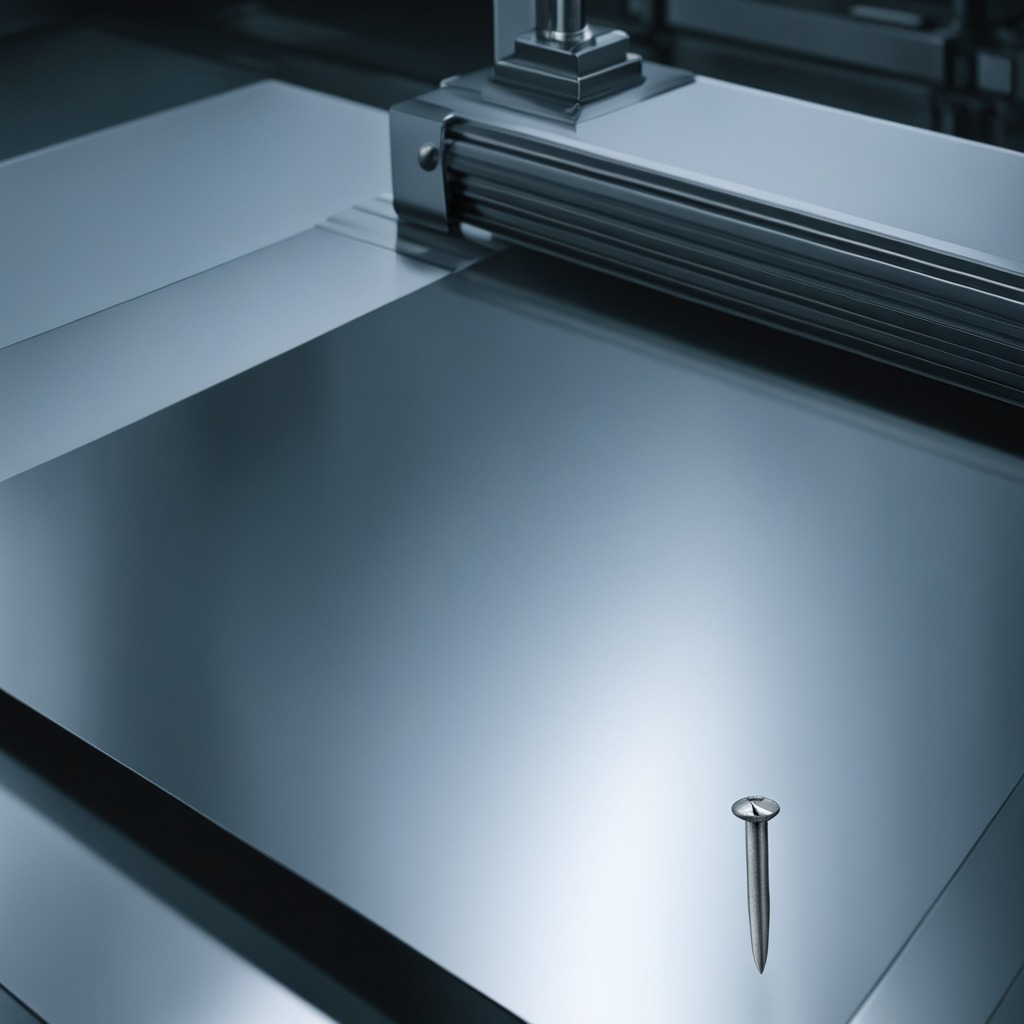
A nail is lying on the metal table in a machine shop under fluorescent lights.